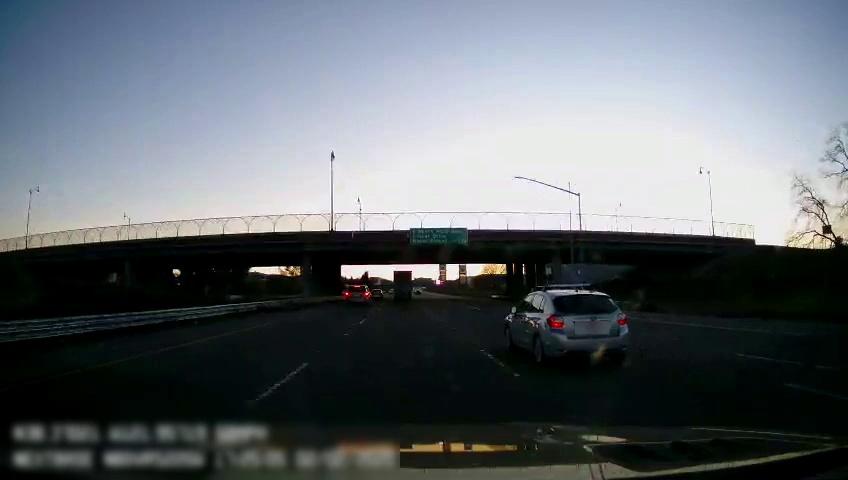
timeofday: Dusk/Dawn/Twilight
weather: Cloudy
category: Drivable Space
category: Vehicles | Car
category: Vehicles | SUV
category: Vehicles | Truck
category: Vehicles | SUV
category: Lanes | Alternate Lane
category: Lanes | Current Lane
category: Lanes | Current Lane
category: Lanes | Alternate Lane
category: Lanes | Alternate Lane
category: Lanes | Alternate Lane
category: Traffic | Signs